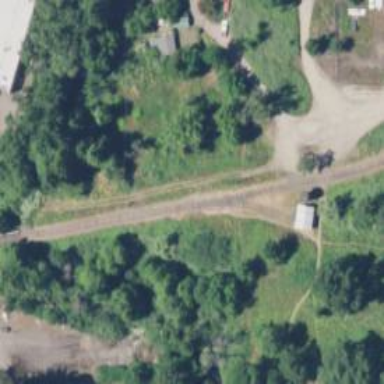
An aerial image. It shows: Railway siding for service.